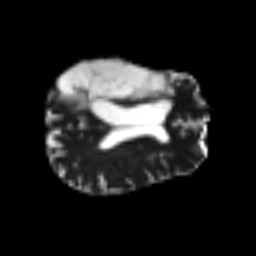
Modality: T2w
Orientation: axial
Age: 54
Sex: male
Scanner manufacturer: siemens
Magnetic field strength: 3 T
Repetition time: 7.2 s
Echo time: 0.149 s